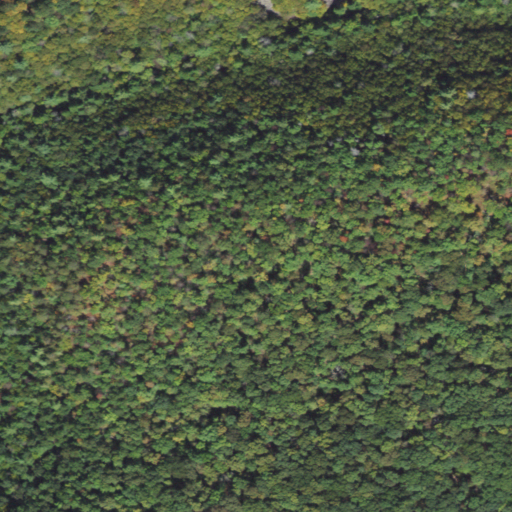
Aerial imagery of mountain in Pennsylvania named Devils Elbow containing deciduous forest, mixed forest, evergreen forest, and open development